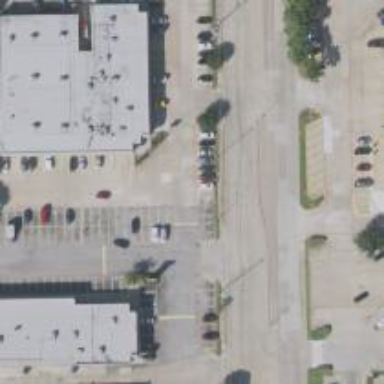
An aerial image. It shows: Retail building.